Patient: sex M, age 77
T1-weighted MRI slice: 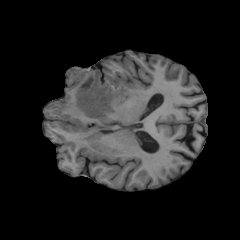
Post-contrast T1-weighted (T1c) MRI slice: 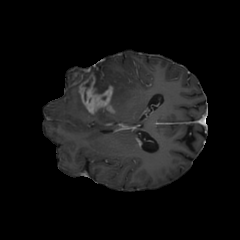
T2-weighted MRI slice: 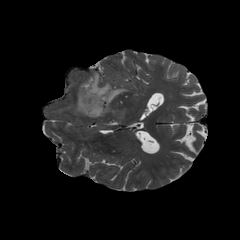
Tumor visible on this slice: yes
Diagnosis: Glioblastoma, IDH-wildtype
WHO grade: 4